Aerial crown-view tile of a tropical tree (Barro Colorado Island, Panama), acquired 20250124:
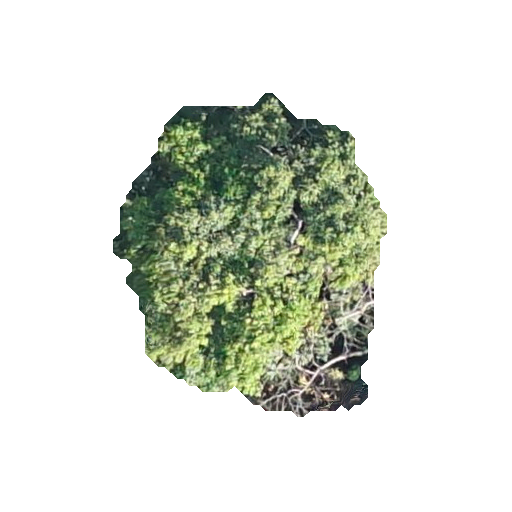
Species: Aiouea montana
GBIF accepted scientific name: Aiouea montana
Crown area: 96.357 m²